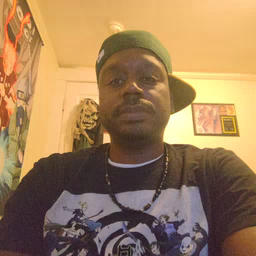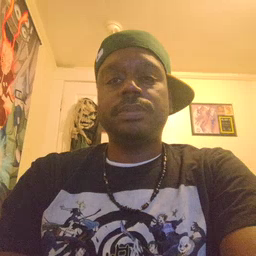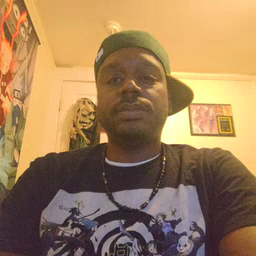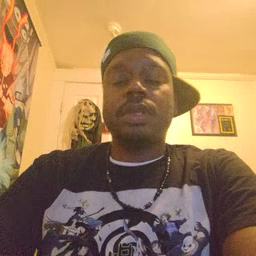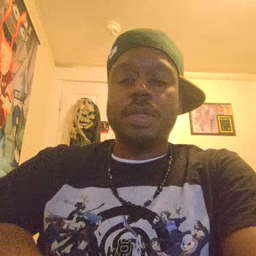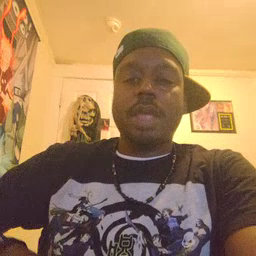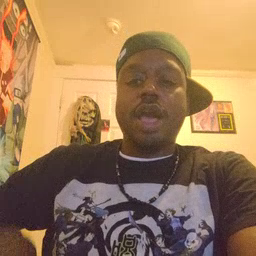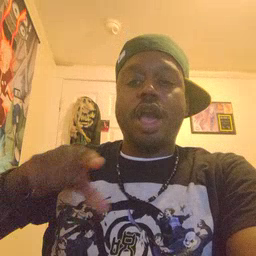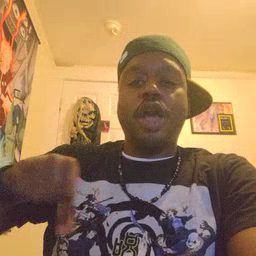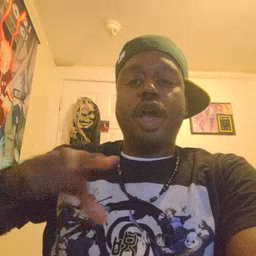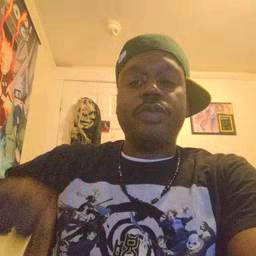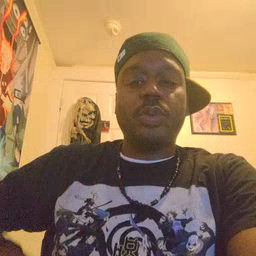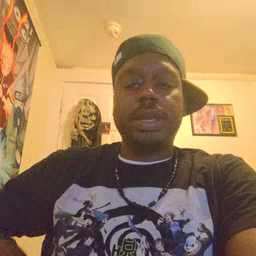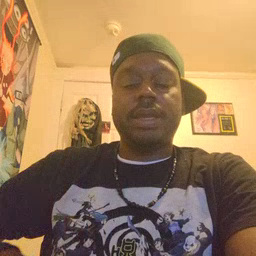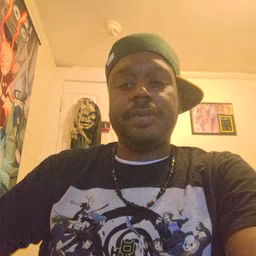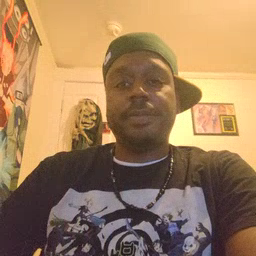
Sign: underwear